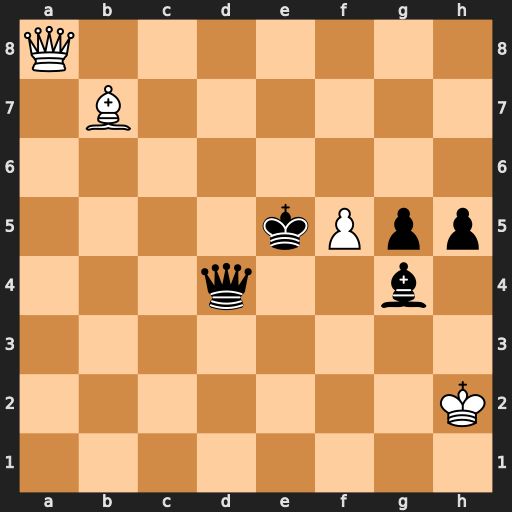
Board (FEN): Q7/1B6/8/4kPpp/3q2b1/8/7K/8
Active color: w
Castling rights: -
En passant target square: -
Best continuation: Qh8+ Kxf5 Qxd4